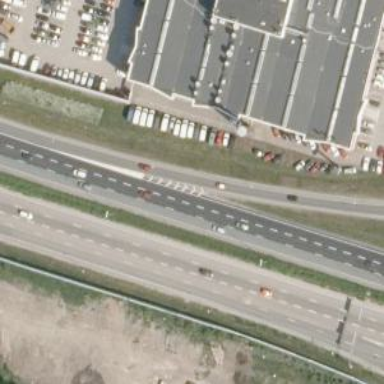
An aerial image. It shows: Trunk link road with asphalt surface.